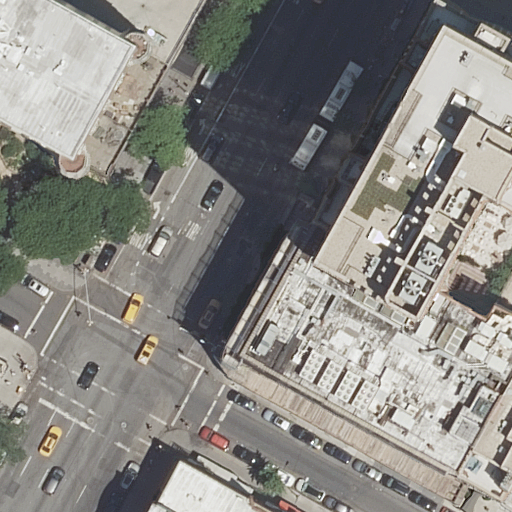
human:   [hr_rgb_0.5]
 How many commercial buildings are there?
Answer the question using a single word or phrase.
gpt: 0

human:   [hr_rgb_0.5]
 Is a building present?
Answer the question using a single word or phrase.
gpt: yes

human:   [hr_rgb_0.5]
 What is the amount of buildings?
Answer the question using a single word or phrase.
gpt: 7

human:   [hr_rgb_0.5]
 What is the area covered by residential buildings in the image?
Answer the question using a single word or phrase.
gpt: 5290m2

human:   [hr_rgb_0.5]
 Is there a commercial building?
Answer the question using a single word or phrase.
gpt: no

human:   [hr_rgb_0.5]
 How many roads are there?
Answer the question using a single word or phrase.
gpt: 2

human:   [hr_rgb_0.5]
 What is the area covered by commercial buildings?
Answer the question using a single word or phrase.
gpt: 0m2

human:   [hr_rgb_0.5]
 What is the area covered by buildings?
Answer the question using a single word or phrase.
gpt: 5290m2

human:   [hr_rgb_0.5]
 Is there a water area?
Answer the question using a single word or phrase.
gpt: no

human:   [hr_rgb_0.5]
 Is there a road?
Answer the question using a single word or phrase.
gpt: yes

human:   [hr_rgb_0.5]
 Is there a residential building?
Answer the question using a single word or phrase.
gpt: yes

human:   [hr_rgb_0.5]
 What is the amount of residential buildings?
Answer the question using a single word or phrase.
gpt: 7

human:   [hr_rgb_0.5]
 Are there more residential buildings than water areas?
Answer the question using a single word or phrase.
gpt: yes

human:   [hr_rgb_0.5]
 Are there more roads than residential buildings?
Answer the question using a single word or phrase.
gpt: no

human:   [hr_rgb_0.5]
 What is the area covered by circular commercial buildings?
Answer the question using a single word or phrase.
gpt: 0m2

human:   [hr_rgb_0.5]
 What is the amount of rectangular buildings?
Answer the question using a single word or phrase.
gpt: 4

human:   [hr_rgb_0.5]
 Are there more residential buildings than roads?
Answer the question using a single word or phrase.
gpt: yes

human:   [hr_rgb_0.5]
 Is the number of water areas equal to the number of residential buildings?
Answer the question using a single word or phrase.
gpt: no

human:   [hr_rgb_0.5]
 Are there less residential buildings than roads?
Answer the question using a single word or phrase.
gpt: no

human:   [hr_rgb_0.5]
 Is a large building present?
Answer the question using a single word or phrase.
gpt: yes

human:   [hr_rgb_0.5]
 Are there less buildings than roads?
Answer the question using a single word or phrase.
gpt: no

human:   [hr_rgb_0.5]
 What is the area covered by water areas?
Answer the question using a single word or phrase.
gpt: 0m2

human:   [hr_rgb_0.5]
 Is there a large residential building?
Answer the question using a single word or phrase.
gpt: yes

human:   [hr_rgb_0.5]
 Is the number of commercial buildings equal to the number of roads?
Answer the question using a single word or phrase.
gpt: no

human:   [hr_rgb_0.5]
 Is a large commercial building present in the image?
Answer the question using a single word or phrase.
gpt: no

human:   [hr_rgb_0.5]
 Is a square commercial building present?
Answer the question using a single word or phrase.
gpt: no

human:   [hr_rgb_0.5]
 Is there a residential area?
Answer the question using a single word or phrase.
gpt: no

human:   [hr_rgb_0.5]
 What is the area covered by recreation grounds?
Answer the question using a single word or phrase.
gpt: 0m2

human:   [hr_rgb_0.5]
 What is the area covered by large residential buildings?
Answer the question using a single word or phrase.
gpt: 5071m2

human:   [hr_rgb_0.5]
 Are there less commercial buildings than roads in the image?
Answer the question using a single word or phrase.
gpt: yes

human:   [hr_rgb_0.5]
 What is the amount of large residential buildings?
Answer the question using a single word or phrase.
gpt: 4

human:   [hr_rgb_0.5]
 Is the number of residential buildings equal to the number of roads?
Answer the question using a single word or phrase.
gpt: no

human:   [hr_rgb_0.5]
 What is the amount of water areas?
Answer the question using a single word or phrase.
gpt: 0

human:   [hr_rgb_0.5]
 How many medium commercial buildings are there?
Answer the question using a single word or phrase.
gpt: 0

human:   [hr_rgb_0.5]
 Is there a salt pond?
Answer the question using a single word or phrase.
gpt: no

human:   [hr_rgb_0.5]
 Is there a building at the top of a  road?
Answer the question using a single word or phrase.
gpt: yes

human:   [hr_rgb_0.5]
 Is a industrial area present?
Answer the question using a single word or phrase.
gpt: no

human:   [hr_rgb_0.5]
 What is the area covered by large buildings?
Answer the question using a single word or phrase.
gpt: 5071m2

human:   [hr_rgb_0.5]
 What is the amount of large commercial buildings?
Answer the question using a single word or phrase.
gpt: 0

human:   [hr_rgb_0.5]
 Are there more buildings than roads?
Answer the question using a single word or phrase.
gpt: yes

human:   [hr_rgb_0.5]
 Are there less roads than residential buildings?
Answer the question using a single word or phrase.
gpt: yes

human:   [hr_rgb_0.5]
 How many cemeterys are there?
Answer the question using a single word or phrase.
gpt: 0

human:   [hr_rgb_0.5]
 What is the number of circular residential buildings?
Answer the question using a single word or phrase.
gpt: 0

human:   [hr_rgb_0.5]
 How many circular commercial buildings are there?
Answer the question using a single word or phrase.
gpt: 0

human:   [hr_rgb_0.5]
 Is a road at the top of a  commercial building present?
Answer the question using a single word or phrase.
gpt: no

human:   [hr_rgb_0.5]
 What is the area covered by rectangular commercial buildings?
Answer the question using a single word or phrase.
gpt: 0m2

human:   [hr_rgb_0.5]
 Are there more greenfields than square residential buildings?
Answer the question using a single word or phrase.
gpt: no

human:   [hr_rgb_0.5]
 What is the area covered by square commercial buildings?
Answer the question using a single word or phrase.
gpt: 0m2

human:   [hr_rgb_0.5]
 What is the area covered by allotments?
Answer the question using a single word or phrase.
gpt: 0m2

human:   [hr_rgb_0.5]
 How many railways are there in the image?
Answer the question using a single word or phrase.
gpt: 0

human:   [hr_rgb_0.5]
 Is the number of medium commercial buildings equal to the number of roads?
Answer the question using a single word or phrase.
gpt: no

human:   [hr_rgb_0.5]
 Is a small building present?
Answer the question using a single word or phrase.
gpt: yes

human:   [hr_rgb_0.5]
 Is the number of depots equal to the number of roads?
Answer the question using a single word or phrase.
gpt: no

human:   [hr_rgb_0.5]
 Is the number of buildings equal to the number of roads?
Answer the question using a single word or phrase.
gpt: no

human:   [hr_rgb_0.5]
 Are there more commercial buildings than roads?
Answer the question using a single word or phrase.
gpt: no

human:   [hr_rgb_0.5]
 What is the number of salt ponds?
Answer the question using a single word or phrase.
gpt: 0

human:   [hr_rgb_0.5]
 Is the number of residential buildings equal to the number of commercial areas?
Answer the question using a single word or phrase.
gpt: no

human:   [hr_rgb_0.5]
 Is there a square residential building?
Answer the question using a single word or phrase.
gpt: no

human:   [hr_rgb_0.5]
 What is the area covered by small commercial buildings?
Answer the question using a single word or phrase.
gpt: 0m2

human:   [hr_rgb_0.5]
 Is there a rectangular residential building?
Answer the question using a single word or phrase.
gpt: yes

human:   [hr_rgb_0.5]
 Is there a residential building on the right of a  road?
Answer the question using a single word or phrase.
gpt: yes

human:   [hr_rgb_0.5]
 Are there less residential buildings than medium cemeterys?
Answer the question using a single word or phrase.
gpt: no

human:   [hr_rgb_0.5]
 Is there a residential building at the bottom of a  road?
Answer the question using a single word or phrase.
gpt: yes

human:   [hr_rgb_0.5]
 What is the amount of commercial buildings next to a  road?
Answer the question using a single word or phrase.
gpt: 0